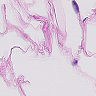
Metastatic tissue present: no